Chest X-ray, PA view. Patient: 32 years old, sex F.
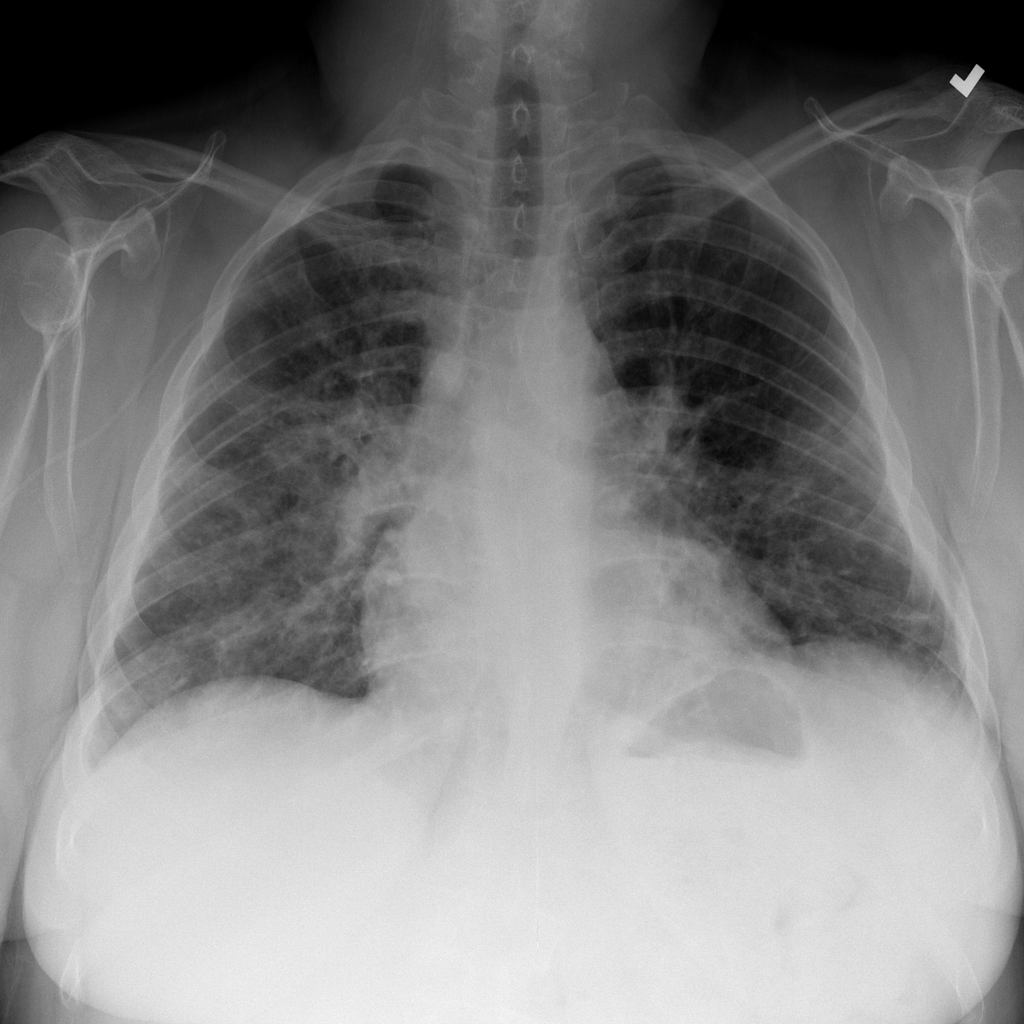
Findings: Edema, Infiltration